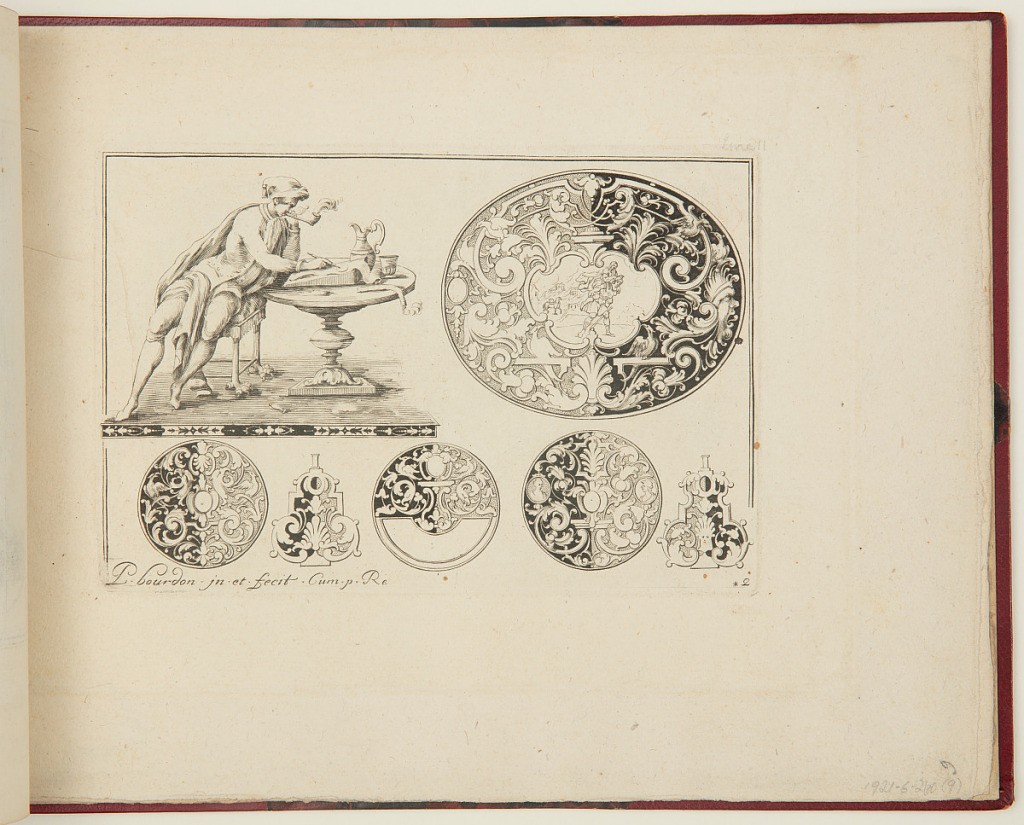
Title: Designs for Ornament, Roundels, and Watch Keys
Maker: Pierre Bourdon, French, ca. 1656 – 1708 after
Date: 1703
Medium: Etching and engraving on paper
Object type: Print
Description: An ornament print featuring roundels, an oval (possibly case covers), and watch keys decorated with grotesque motifs (intertwining scrolling leaves, foliage, human, and animal forms), with mascarons (masks), cartouches, birds, and fleurons. In the upper left, a man seated at a table draws a design onto a piece of paper while smoking a pipe. An ewer and cup are also on the table. The plate is signed and numbered.